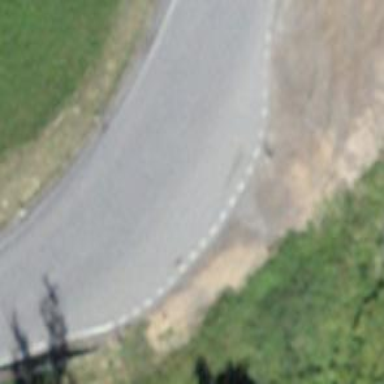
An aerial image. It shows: Passing place on the road.